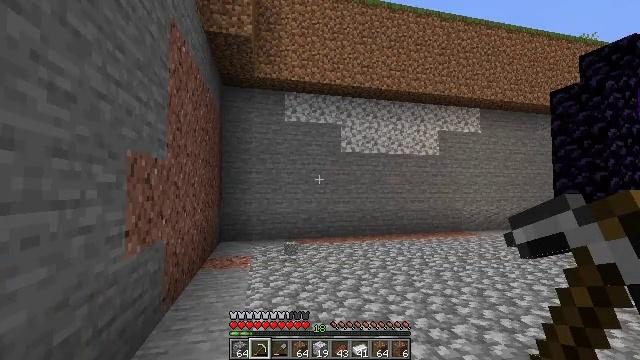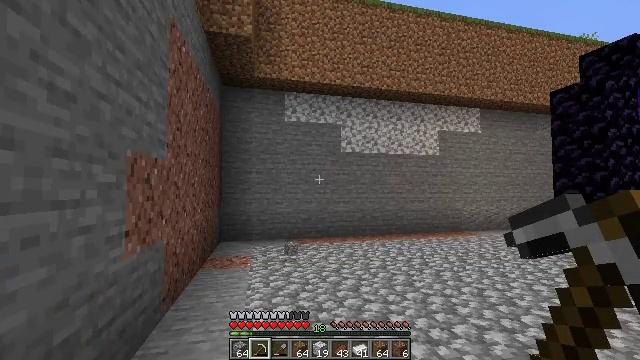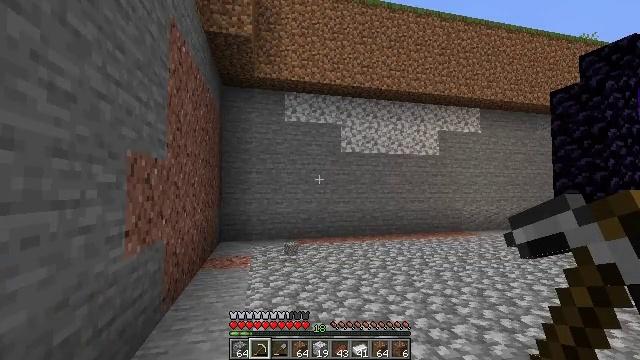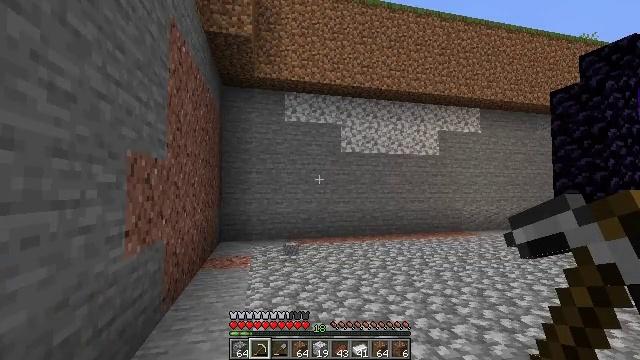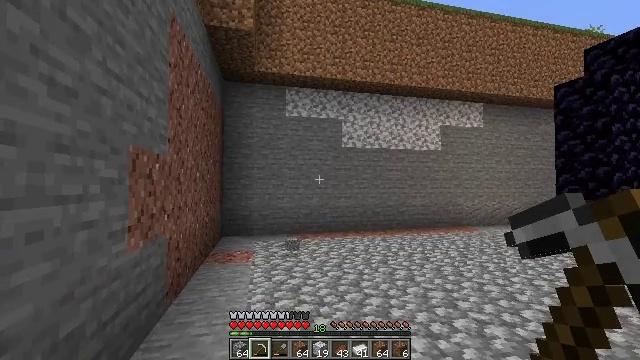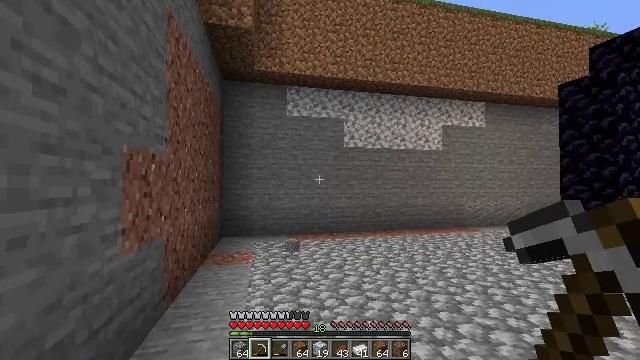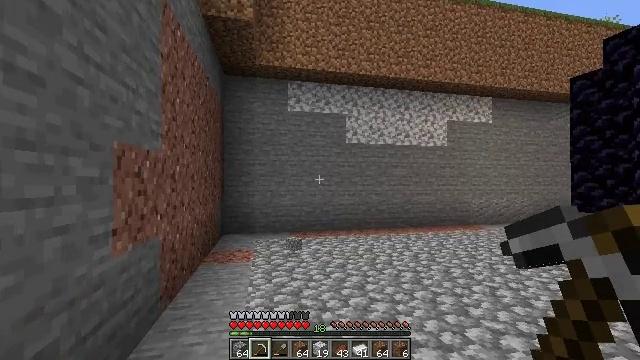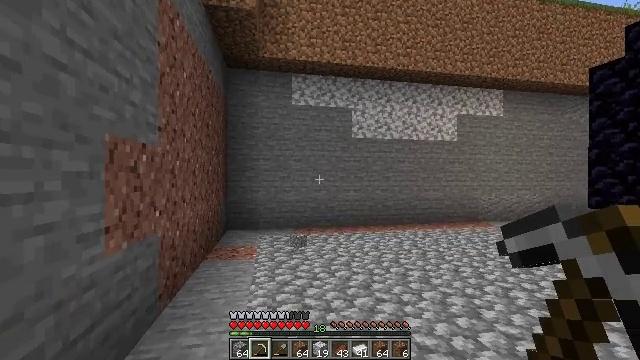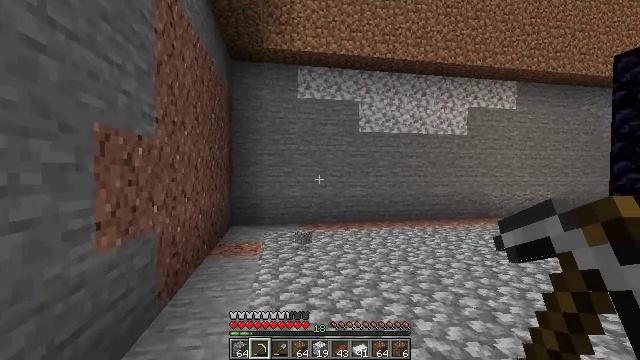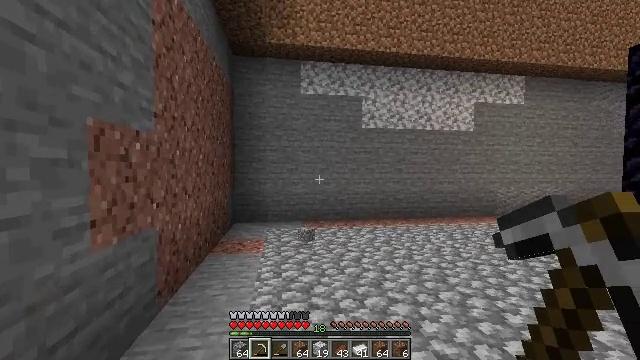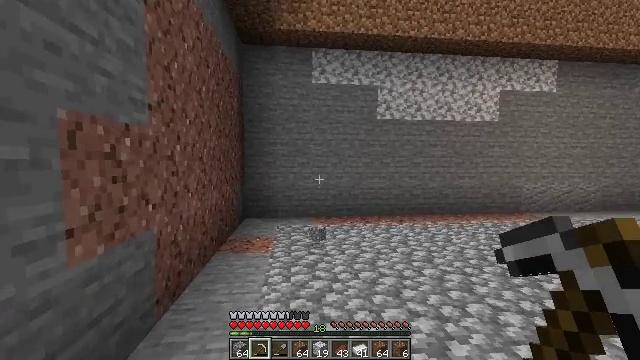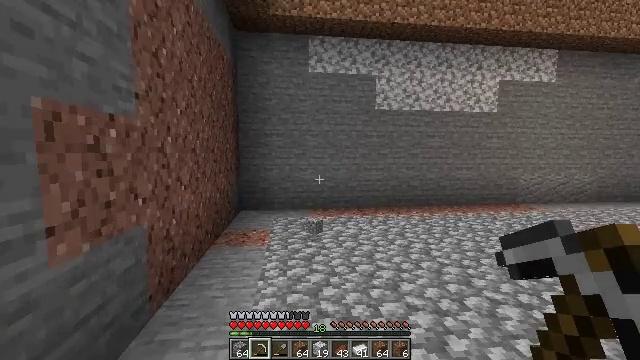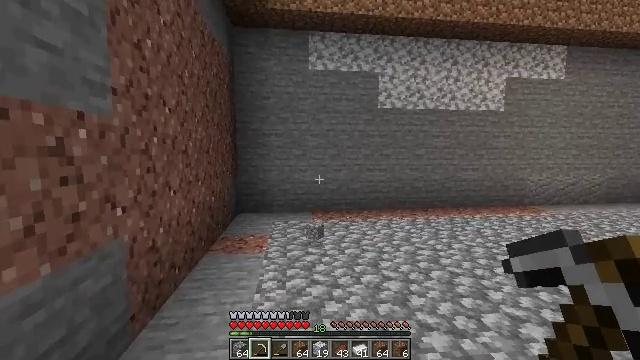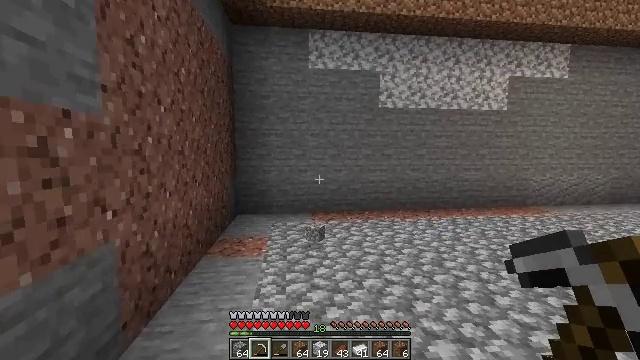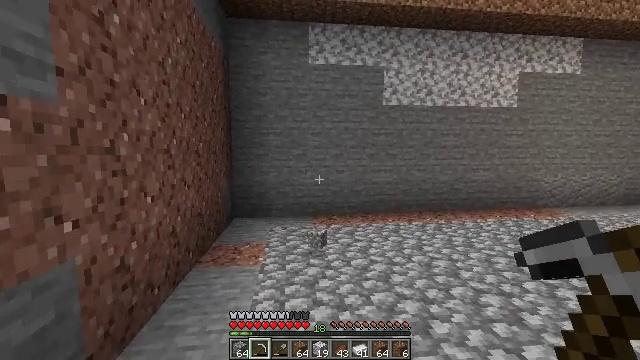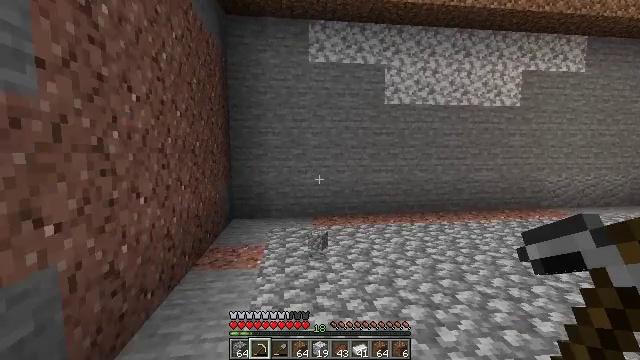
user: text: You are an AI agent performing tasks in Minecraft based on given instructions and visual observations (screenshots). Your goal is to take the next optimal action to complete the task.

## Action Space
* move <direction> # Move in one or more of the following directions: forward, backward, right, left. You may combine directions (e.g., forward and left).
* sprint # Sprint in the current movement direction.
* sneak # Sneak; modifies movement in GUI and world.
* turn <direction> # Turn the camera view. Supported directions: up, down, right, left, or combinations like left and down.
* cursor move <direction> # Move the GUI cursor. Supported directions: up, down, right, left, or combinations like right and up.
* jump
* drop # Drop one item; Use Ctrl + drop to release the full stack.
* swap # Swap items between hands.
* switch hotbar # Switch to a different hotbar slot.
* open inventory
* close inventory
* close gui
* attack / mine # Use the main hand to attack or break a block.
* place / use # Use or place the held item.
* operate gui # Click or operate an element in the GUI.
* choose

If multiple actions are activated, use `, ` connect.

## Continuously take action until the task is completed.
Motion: motion action
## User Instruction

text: Take down the wall torch for reuse.
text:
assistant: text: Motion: no_op
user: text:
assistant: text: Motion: no_op
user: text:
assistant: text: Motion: no_op
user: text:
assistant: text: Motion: turn down
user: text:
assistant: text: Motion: move forward
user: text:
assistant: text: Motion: move forward
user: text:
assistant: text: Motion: move forward, turn left and down
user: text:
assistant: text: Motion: move forward, turn left and down
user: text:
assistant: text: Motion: move forward
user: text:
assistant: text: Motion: move forward, turn left and down
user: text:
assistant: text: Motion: move forward, turn down
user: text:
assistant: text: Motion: move forward
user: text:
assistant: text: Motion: move forward
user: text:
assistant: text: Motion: move forward
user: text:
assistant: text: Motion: move forward
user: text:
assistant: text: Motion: move forward
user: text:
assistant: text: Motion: move forward
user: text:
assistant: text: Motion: move forward
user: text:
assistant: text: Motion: move forward
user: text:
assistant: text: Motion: move forward
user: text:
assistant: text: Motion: move forward
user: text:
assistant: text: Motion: move forward, turn left and up
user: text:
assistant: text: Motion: move right, turn left and up
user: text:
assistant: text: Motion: move right, turn left and up
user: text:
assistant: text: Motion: move right
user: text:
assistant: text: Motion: move right, turn right and up
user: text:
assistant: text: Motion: move right
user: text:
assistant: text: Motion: move right, turn left and down
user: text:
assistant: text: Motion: move right, turn left and down
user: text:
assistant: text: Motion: turn left and down